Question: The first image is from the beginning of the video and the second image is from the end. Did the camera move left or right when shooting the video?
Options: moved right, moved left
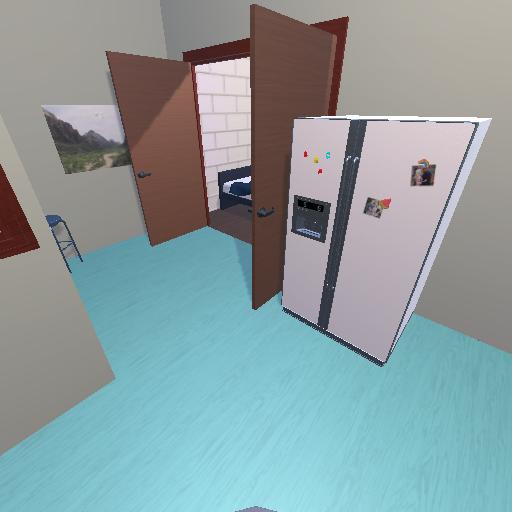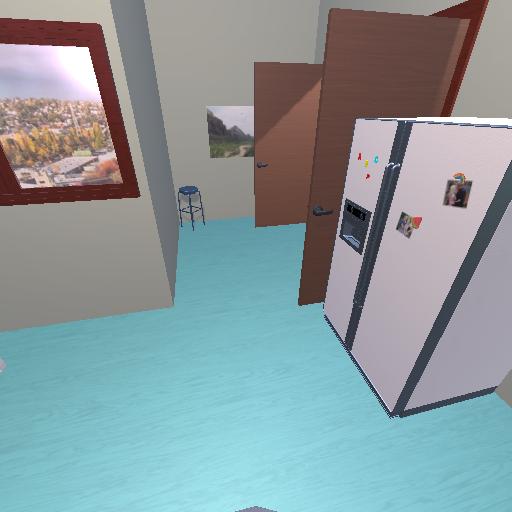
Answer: moved right